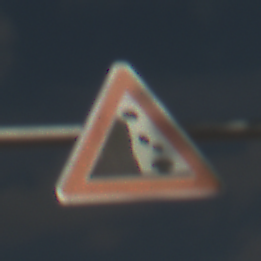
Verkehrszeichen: SteinschlagLinks
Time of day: MorningAfternoon
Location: Outdoor (Beach)
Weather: PartlyCloudy
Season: NotSpecified
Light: Natural